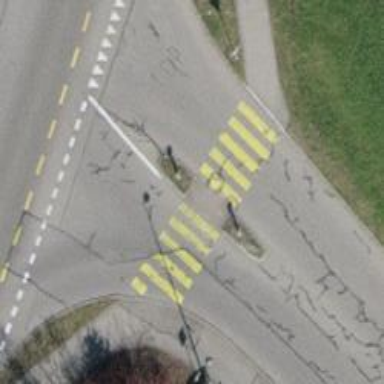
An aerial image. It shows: Uncontrolled crossing on the road.